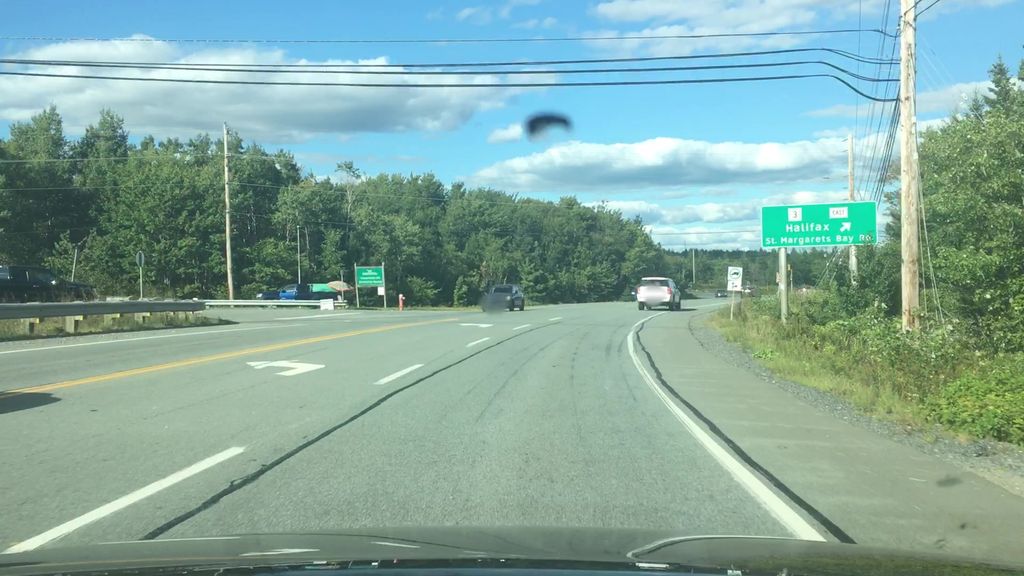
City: halifax